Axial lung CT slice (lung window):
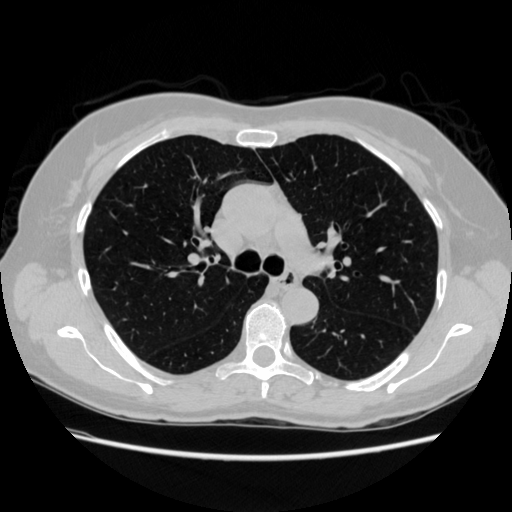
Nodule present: no